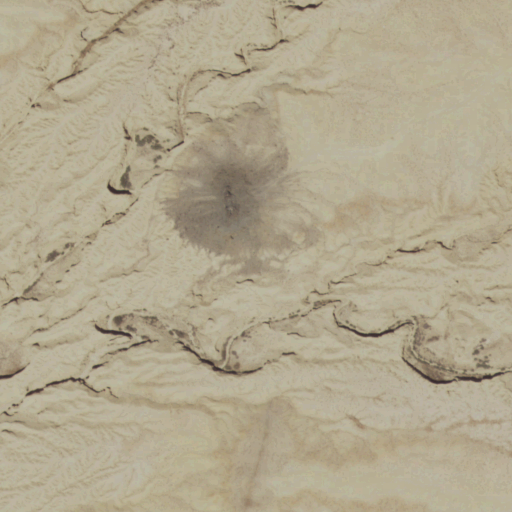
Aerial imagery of mountain in New Mexico named Black Cone containing shrub, grassland, and barren land